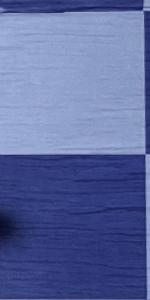
Label: Empty